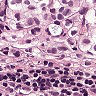
Metastatic tissue present: yes